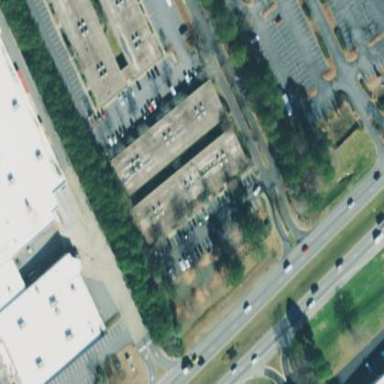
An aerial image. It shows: Office building.